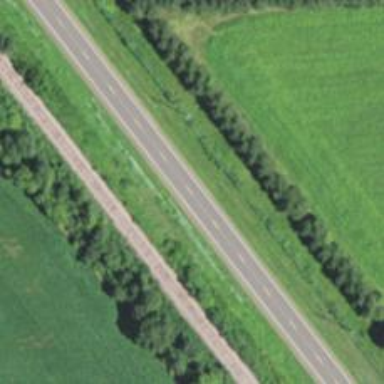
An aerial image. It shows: Secondary road.